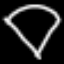
Label: diamond